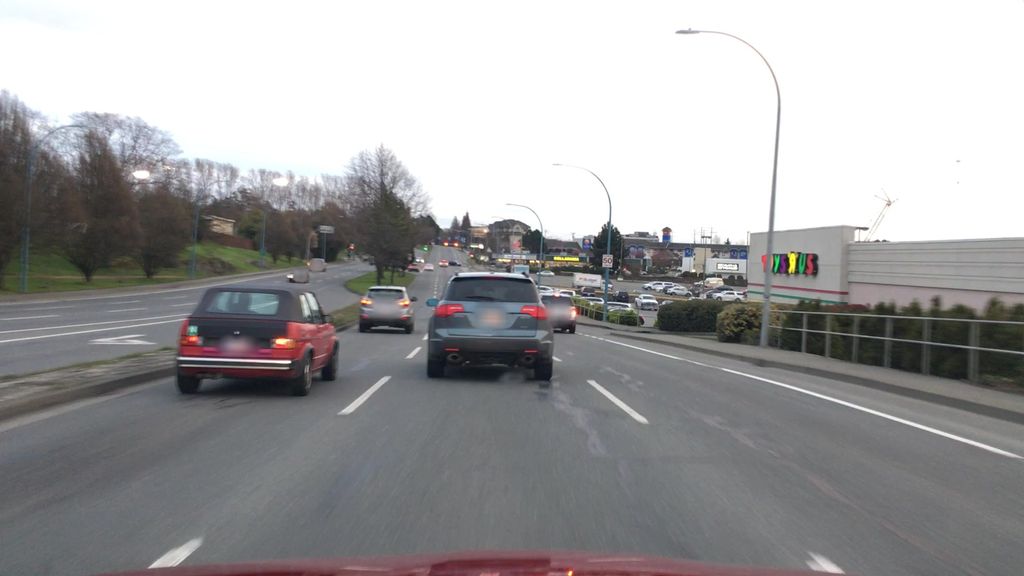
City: victoria